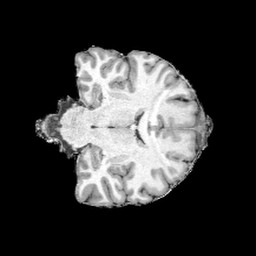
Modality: UNIT1
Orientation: coronal